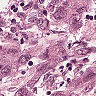
Metastatic tissue present: yes